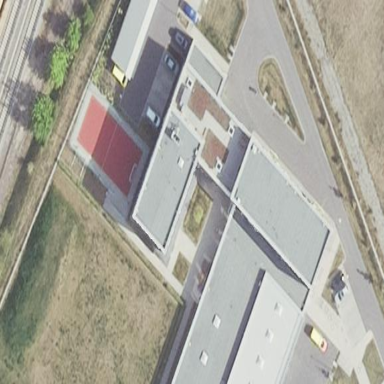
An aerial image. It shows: Ambulance station building.